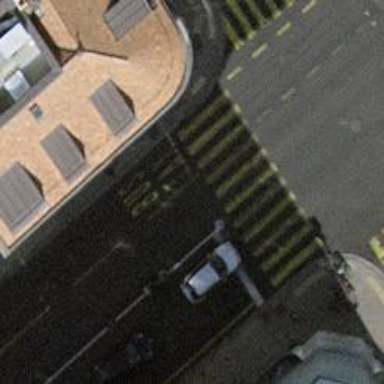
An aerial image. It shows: Asphalt footway with marked crossing equipped with traffic signals.